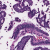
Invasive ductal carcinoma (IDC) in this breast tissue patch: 1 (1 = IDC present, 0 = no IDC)